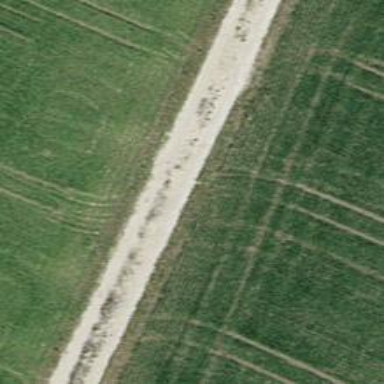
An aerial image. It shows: Gravel track with grade2 tracktype.